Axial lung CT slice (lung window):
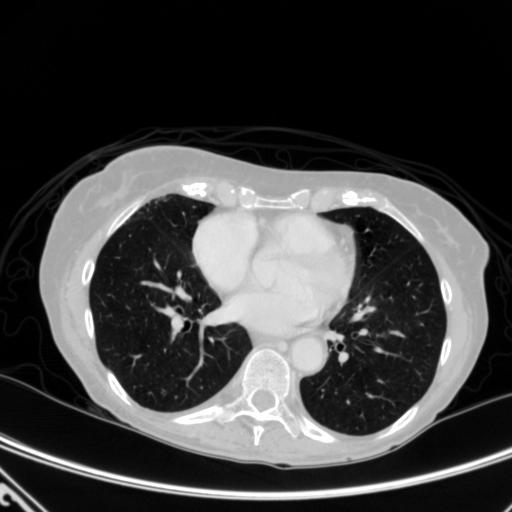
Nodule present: no